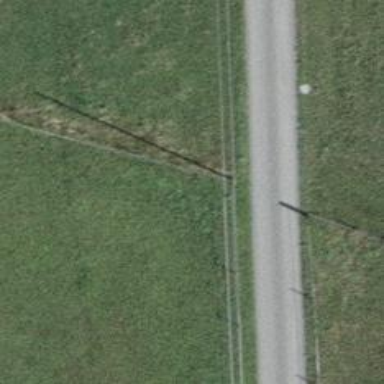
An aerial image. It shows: Utility pole in the area.